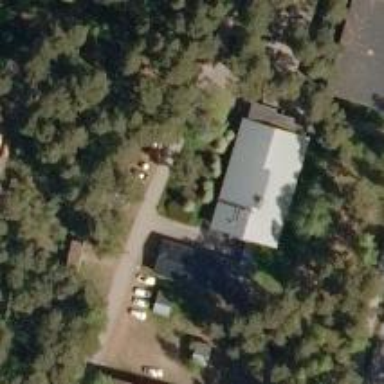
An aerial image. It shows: Clinic.